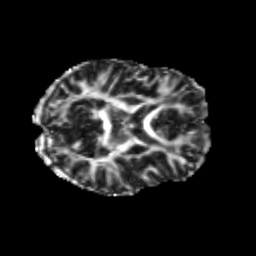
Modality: FA
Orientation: axial
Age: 25
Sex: female
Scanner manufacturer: siemens
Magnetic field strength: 3 T
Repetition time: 3.5 s
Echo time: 0.104 s